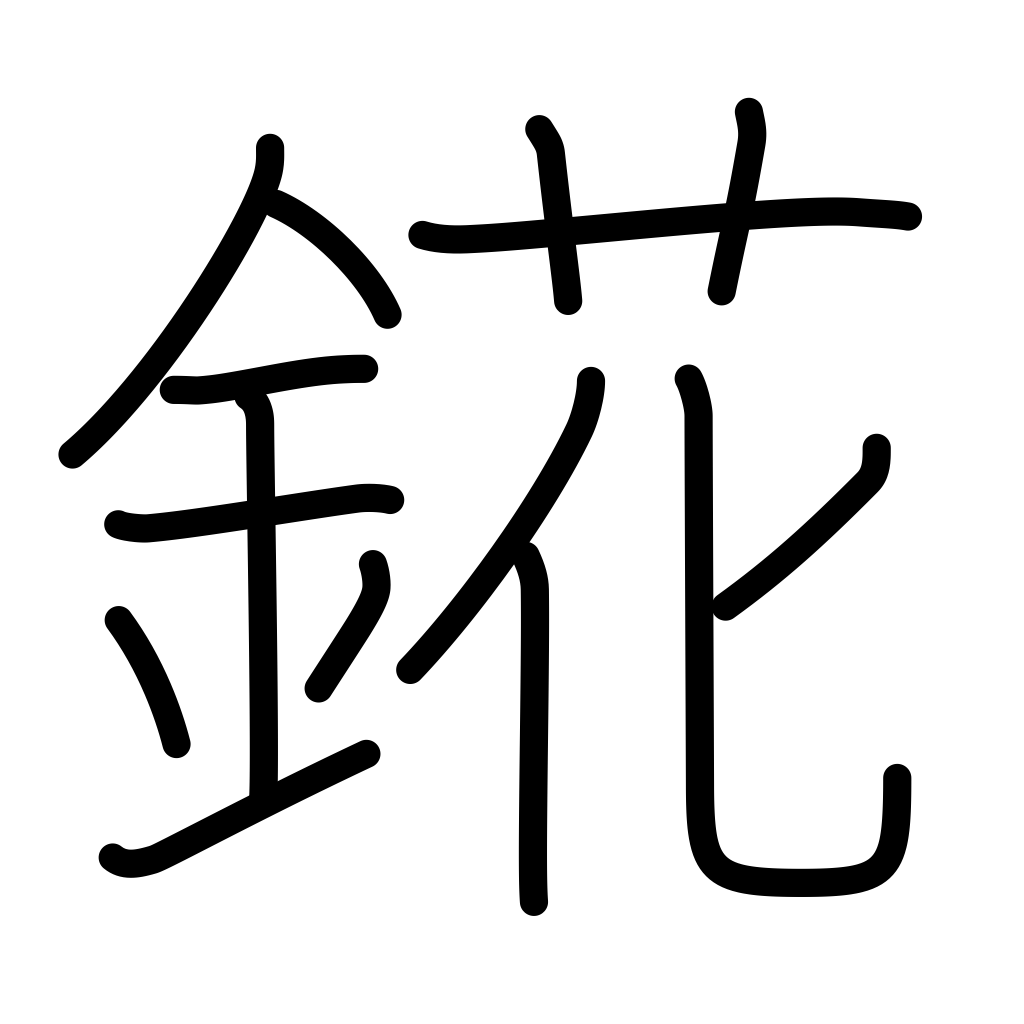
Meaning: holmium, pattern on sword blade